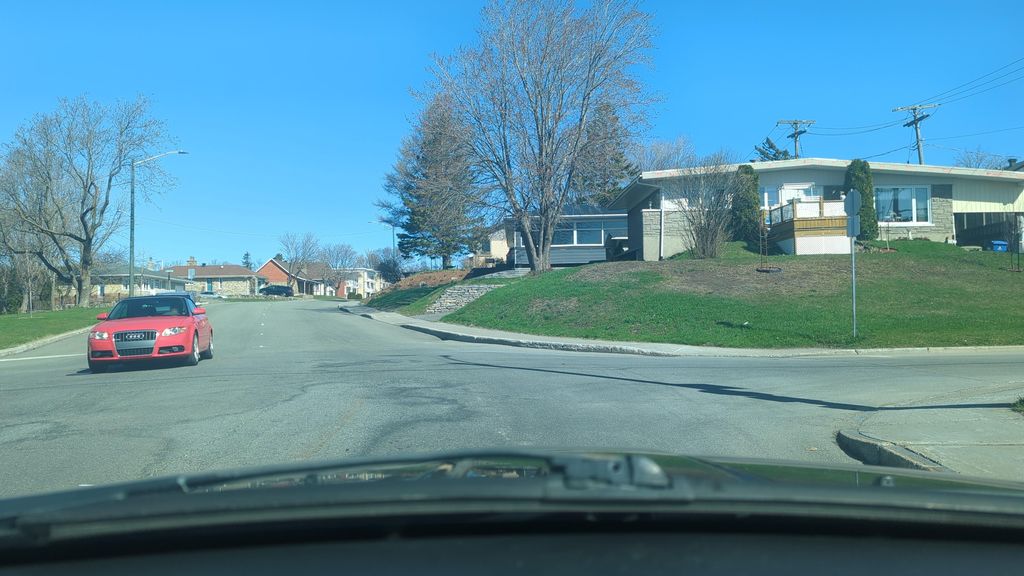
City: quebec_city